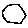
Label: hexagon